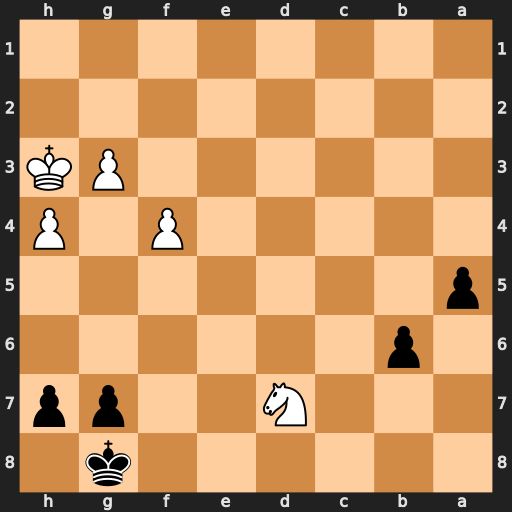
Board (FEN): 6k1/3N2pp/1p6/p7/5P1P/6PK/8/8
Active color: b
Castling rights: -
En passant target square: -
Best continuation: a4 Nxb6 a3 Nd7 a2